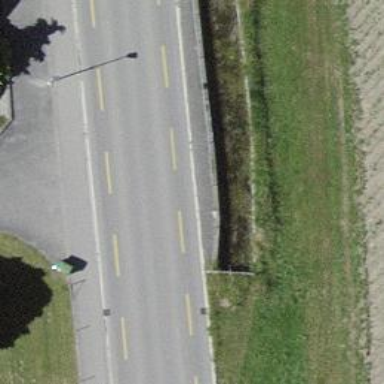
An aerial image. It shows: Asphalt residential road with dedicated cycle lane.